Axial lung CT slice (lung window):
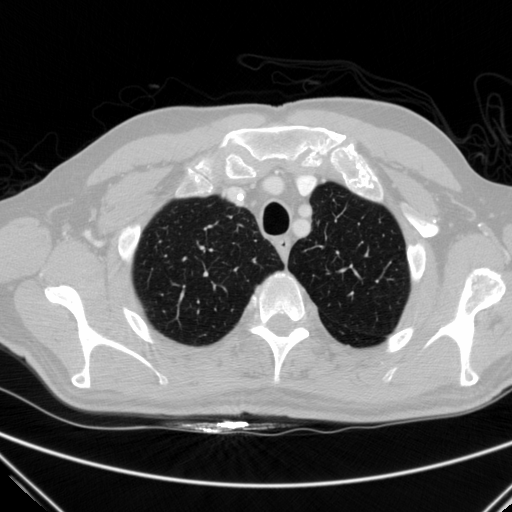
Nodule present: no